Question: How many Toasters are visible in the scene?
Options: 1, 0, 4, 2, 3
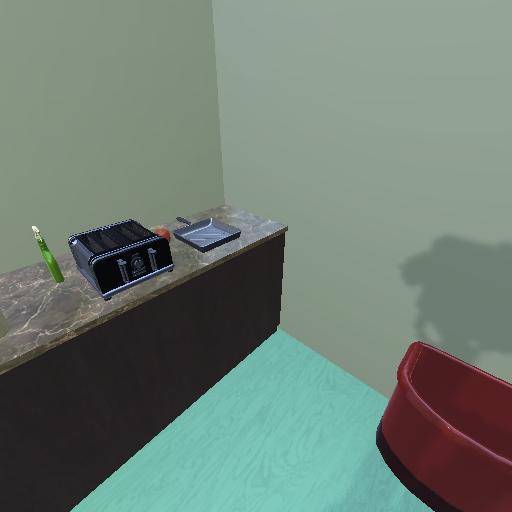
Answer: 1